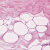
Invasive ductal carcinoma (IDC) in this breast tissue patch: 0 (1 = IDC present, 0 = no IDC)